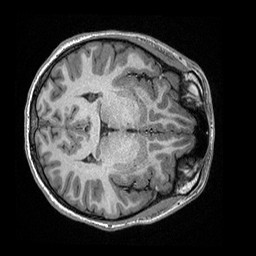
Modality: T1w
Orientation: axial
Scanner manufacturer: ge
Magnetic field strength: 3 T
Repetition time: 2.349 s
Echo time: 0.002968 s